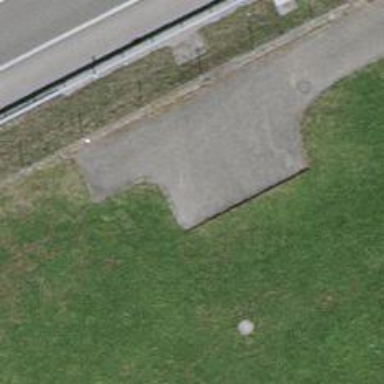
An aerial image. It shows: Lift gate barrier.